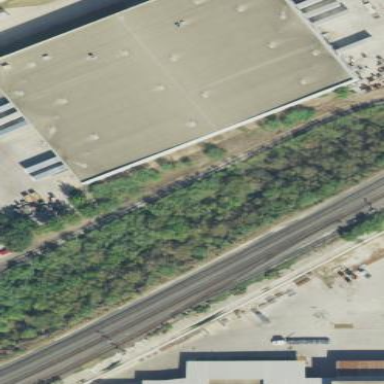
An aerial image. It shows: Warehouse.